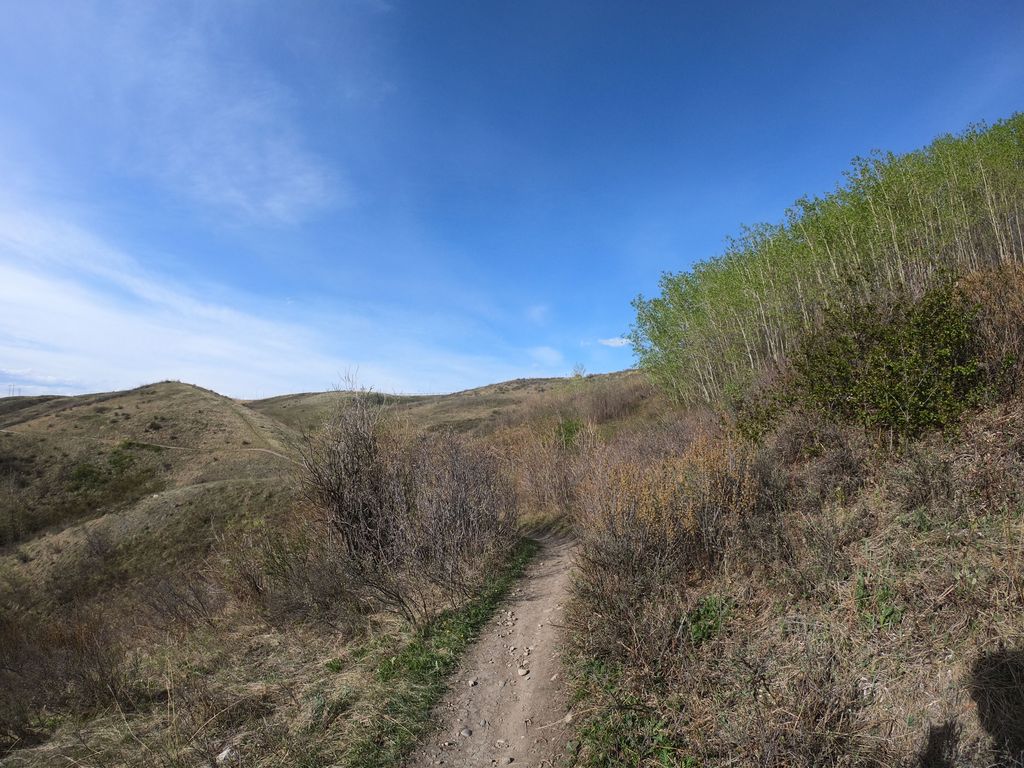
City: calgary